Field crop: maize
Growth stage: 2
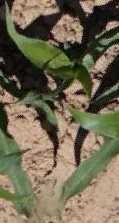
Species: maize